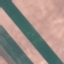
Land use / land cover class: AnnualCrop